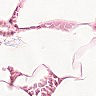
Metastatic tissue present: no